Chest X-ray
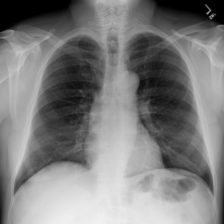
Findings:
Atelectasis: negative
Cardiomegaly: negative
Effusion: negative
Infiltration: negative
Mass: negative
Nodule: negative
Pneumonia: negative
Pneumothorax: negative
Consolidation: negative
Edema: negative
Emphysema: negative
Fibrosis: negative
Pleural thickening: negative
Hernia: negative